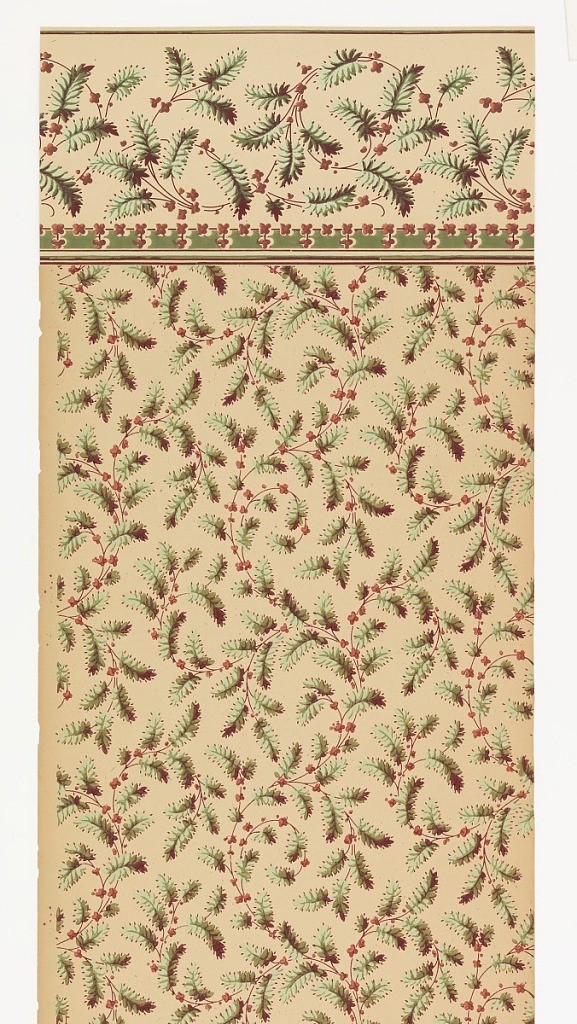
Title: Border
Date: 1900–1920
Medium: Machine-printed on ungrounded paper
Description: Vining foliage pattern, green leaf clusters with tiny red flowers, with the light green containing mica. Printed on ungrounded paper.